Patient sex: F
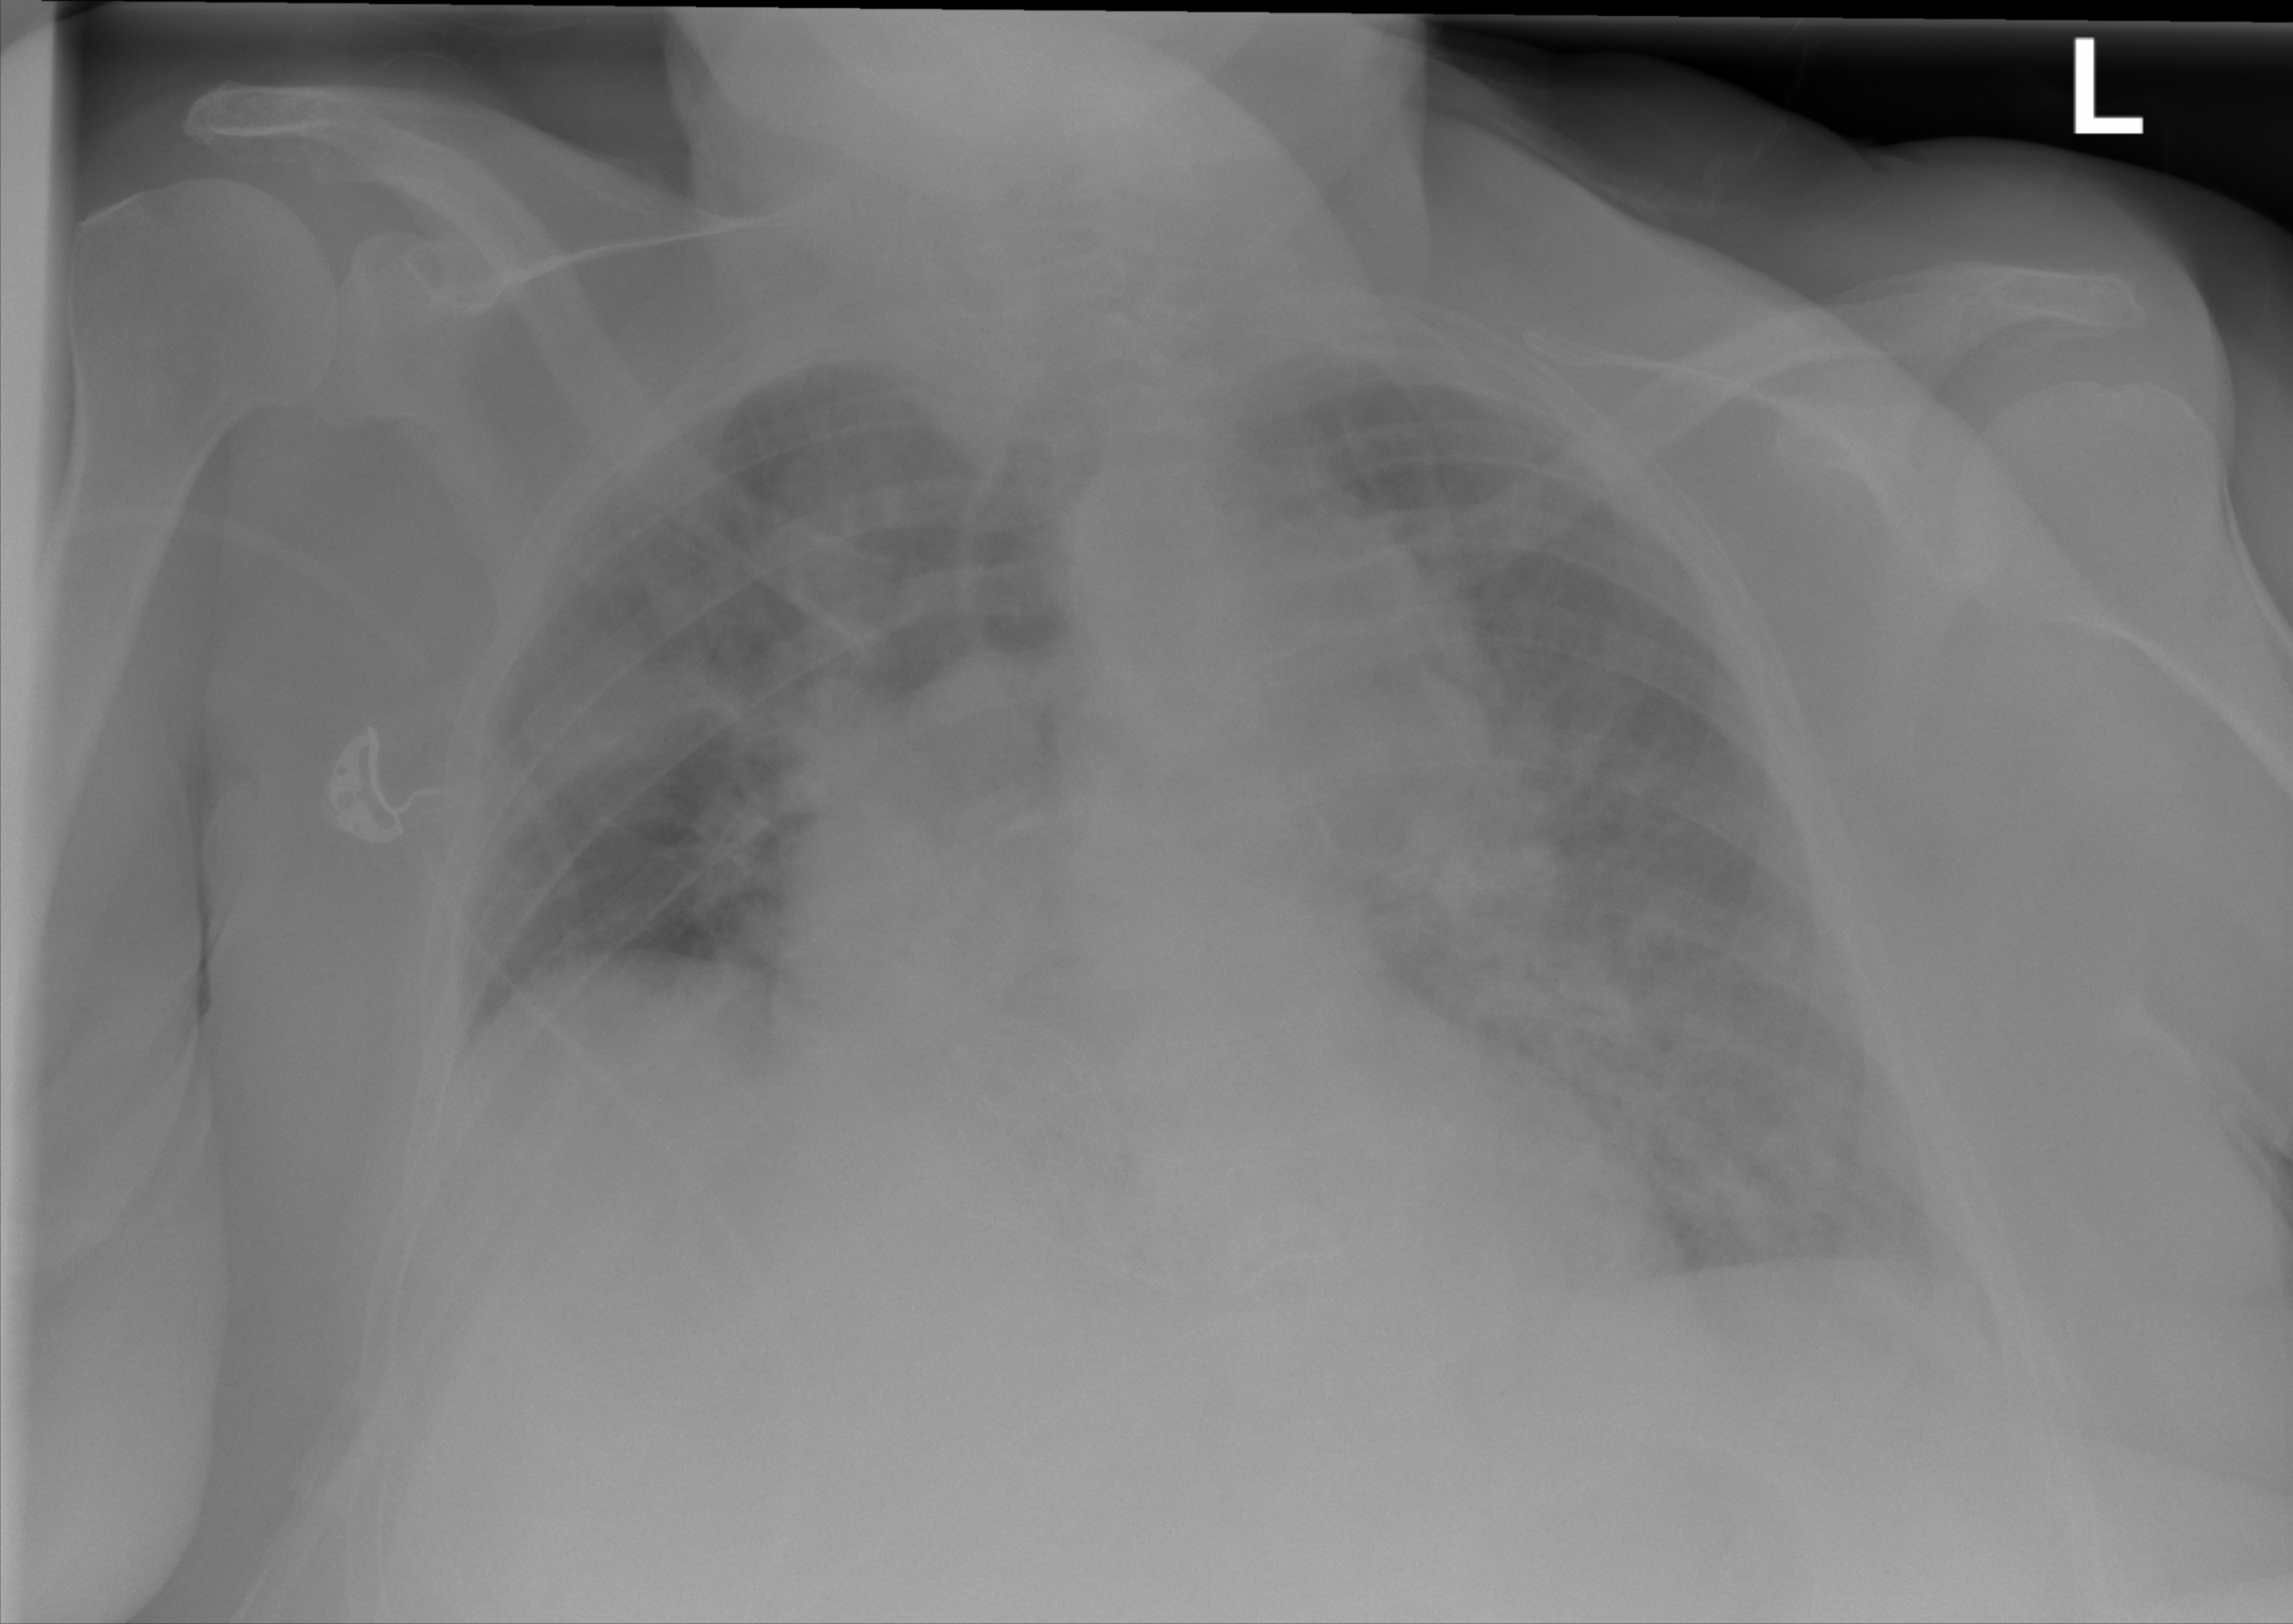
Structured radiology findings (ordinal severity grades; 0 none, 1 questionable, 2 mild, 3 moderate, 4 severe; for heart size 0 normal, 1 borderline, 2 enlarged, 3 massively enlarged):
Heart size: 2
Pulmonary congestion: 0
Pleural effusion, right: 0
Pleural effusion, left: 2
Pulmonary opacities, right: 2
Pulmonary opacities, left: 2
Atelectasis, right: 2
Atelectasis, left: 2